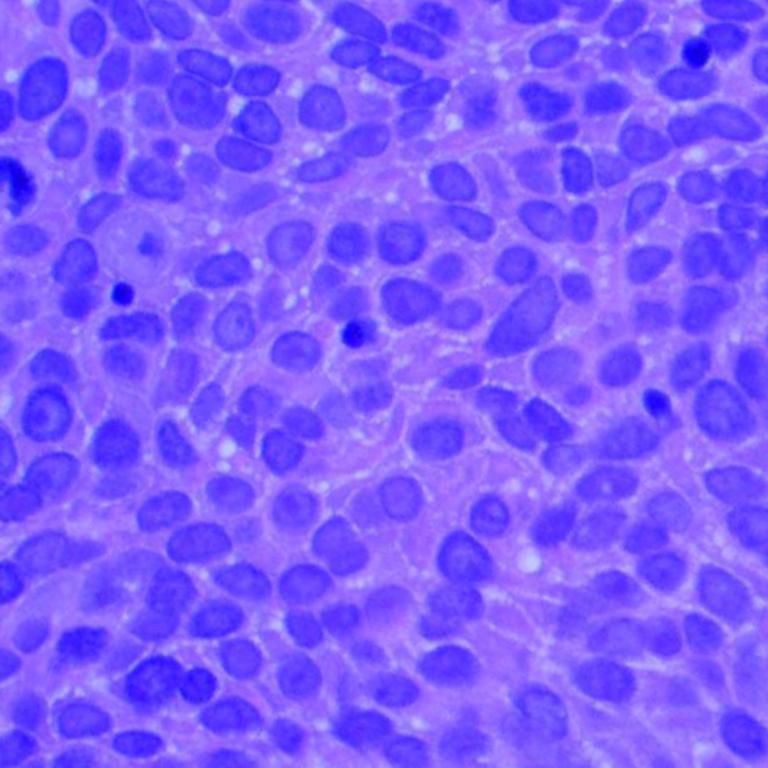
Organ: lung
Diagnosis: squamous carcinomas